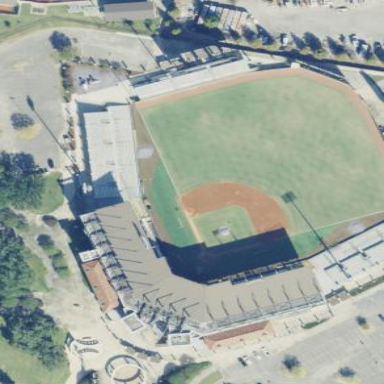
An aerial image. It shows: Baseball stadium.